Question: When I am trying to run the build-in camera app from my emulator, I get the message: 'Cannot take pictures without SD card inserted'.
I am using as an . I checked the AVD Manager and the emulator's SD card is set to work with: .android\avd\Nexus_5_API_21_x86.avd\sdcard.img , so I guess it means it's enabled
I don't understand:
Why I get this message if it seems like my virtual SD card is set properly

Why the camera MUST have connection to SD card? In my personal real android device I am using the camera even when I don't have SD card at all. It just store photos to the device's internal storage.
in my developed application, as another possible solution, I am calling the camera and providing a file path of , but still I get the same message about the SD card.
My code:
'''
int REQUEST_TAKE_PHOTO = 1;
public void takePicture(View view){
Intent takePictureIntent = new Intent(MediaStore.ACTION_IMAGE_CAPTURE);
// Ensure that there's a camera activity to handle the intent
if (takePictureIntent.resolveActivity(getPackageManager()) != null) {
// Create the File where the photo should go
File photoFile = null;
try {
photoFile = File.createTempFile(
"blabla", /* prefix */
".jpg", /* suffix */
getFilesDir() /* directory */
);
} catch (IOException ex) {
// Error occurred while creating the File
throw new RuntimeException("Couldn't take picture");
}
// Continue only if the File was successfully created
if (photoFile != null) {
takePictureIntent.putExtra(MediaStore.EXTRA_OUTPUT,
Uri.fromFile(photoFile));
startActivityForResult(takePictureIntent, REQUEST_TAKE_PHOTO);
}
}
}
'''
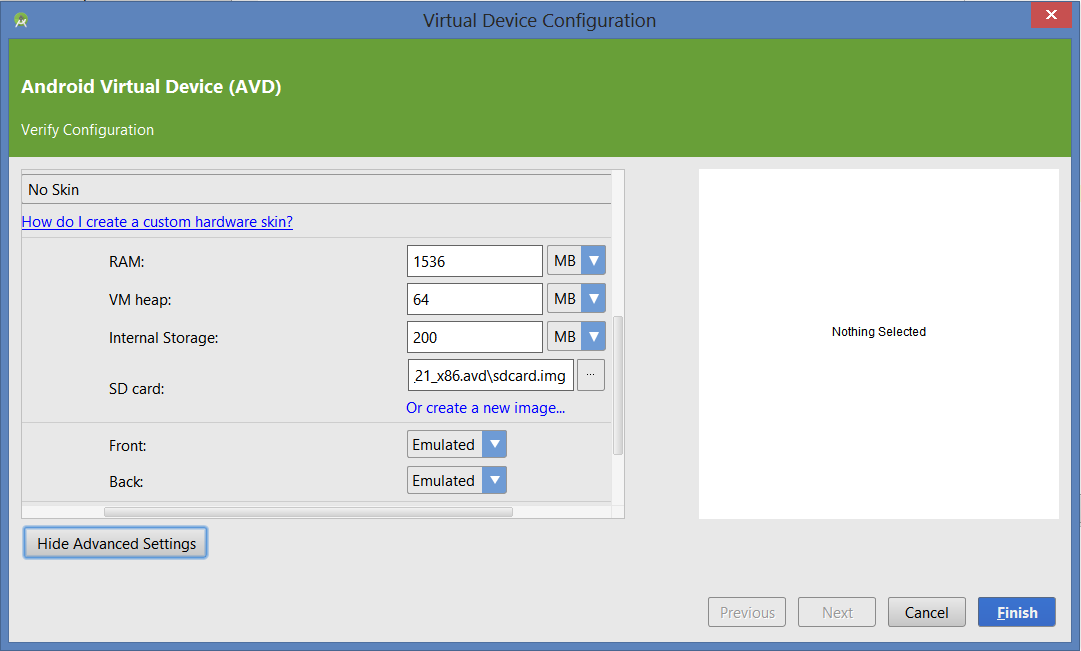
Answer: Camera may save image (or cached image) in SDcard. If you want to test Camera needs SDcard or not (normally not), remove the SDCard option. Otherwise, I think you could try to create new SD card by:
1. Press Or create new image
2. Enter 150MB for the new SD card
3. OK and try again.